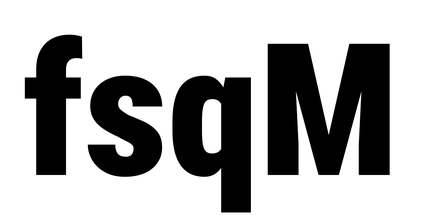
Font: Roboto_Condensed_Black